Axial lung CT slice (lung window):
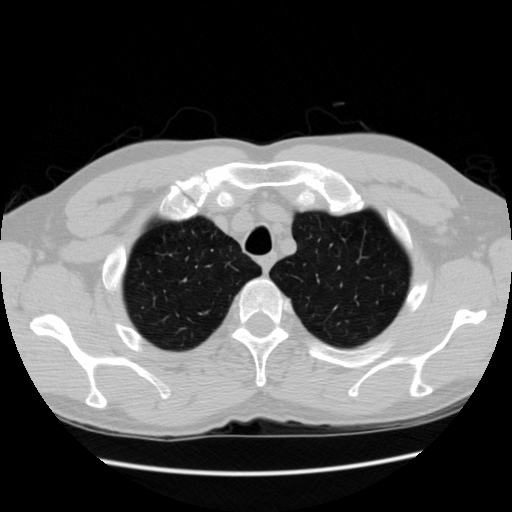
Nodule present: no